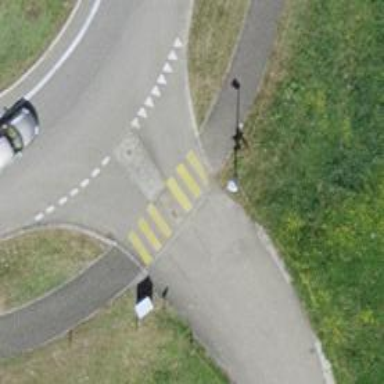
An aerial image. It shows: Zebra crossing on the road.